七年级 · 代数

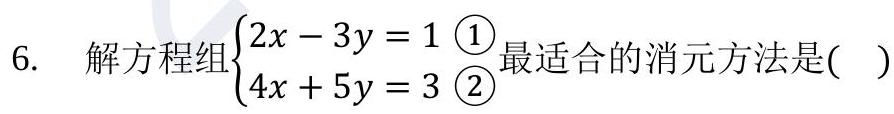
A. 由(1)得 $x=\frac{3 y+1}{2}$ (3), 把(3)代入到(2)中消去

B. 由(2)得 $y=\frac{2 x-1}{3}$ (3), 把(3)代入到(2)中消去 $y$

C. 由(1)得 $2 x=3 y+1(3)$, 把(3)代入到(2)中得 $2(3 y+1)+5 y=3$, 消去 $x$

D. 以上三种方法都一样
答案: C
解析: 
得 $2(3 y+1)+5 y=3$, 消去 $x$,

故选: $C$.